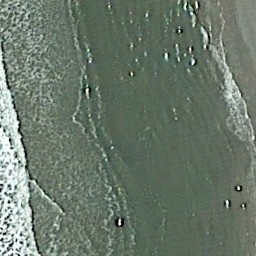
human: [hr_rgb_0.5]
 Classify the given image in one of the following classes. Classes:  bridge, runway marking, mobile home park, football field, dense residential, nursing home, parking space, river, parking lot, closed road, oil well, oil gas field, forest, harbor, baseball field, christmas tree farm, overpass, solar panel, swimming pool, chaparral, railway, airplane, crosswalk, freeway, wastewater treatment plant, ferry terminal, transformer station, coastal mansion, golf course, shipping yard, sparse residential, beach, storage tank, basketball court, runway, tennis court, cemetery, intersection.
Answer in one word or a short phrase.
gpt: beach